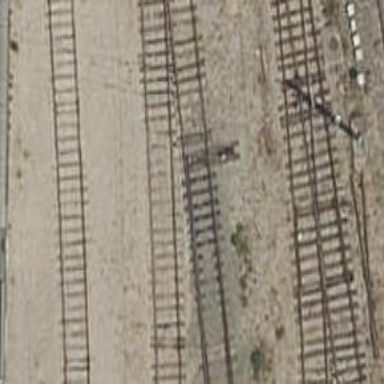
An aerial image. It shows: Rail yard with electrified contact lines for the railway.